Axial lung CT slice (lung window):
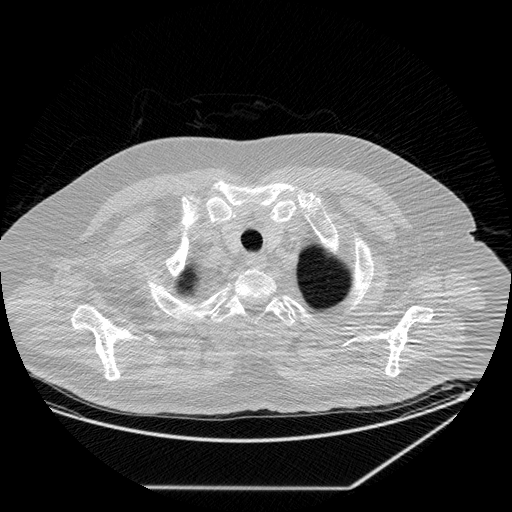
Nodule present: no